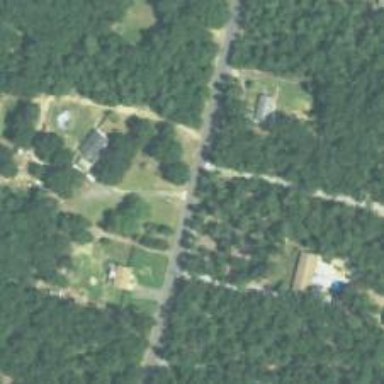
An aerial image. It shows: Driveway.